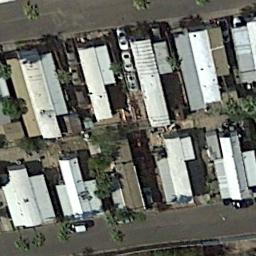
Label: residential